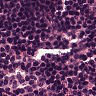
Metastatic tissue present: no